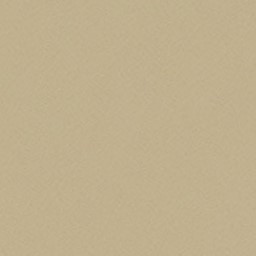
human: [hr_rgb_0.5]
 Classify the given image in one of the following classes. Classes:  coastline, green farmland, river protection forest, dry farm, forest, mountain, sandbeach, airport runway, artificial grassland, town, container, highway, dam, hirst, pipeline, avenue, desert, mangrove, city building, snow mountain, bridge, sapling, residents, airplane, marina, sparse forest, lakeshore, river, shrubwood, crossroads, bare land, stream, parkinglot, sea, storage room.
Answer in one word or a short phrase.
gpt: desert